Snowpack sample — Buffalo Mountain, Silverthorne, Colorado, USA (2/22/26, 2:02 PM MST)
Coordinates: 39.622, -106.113
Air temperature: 33 °F
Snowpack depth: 63 cm
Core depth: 20 cm
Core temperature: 24.8 °F
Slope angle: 11°, slope face: 116°
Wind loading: low
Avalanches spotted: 0
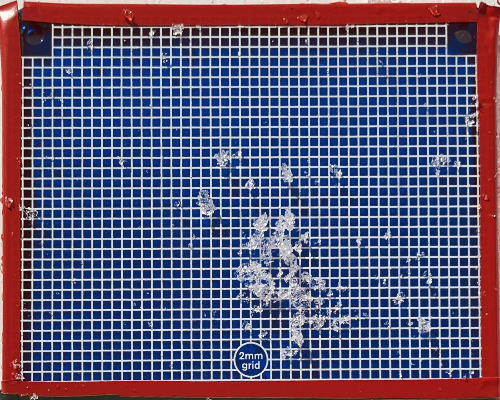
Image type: profile
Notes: In a firebreak similar to site 1, minimal wind loading with no spotted avalanches (not many faces in view though)